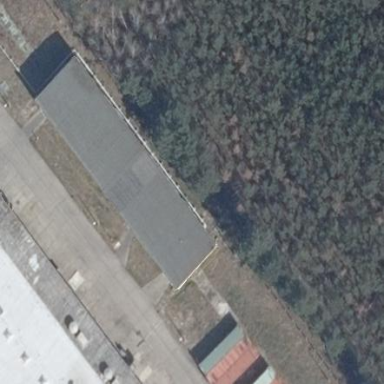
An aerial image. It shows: Building with flat grey roof.